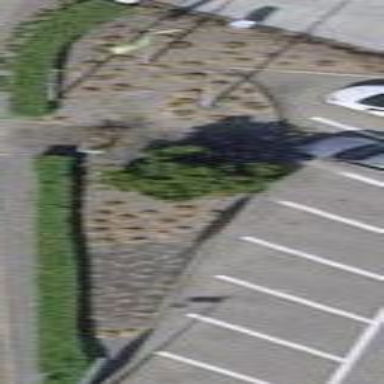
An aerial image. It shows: Beautifully landscaped garden.